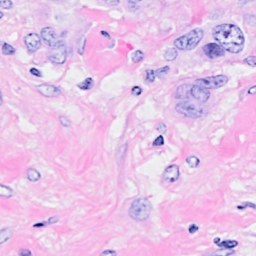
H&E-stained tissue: Breast